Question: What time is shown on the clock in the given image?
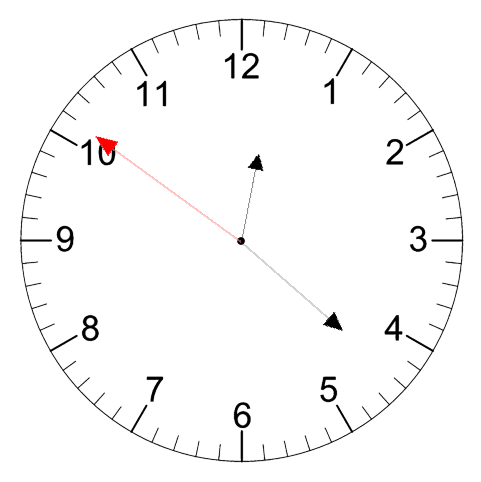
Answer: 12:21:51